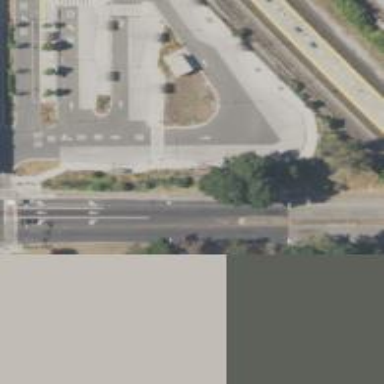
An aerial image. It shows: Busway road.